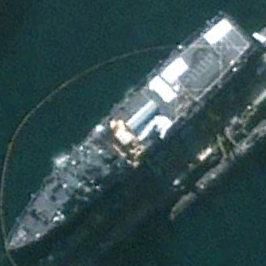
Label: combat